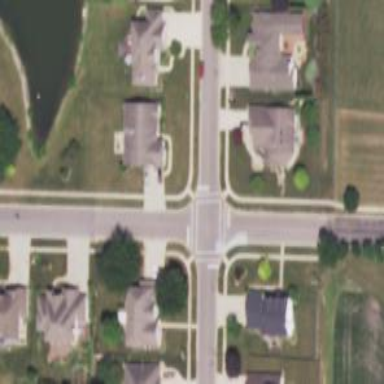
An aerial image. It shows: Solid crossing edge road marking.